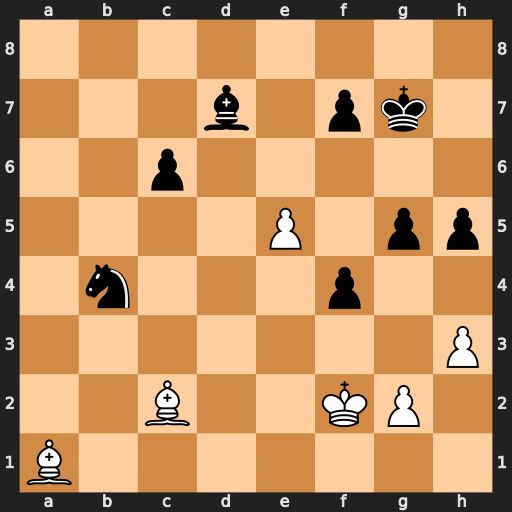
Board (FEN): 8/3b1pk1/2p5/4P1pp/1n3p2/7P/2B2KP1/B7
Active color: w
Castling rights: -
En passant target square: -
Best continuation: e6+ Kf8 exd7